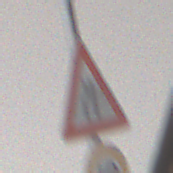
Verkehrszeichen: EinseitigVerengteFahrbahnLinks
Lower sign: Geschwindigkeit40
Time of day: MorningAfternoon
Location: Roofed (Urban)
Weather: PartlyCloudy
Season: NotSpecified
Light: Natural